Aerial crown-view tile of a tropical tree (Barro Colorado Island, Panama), acquired 20240918:
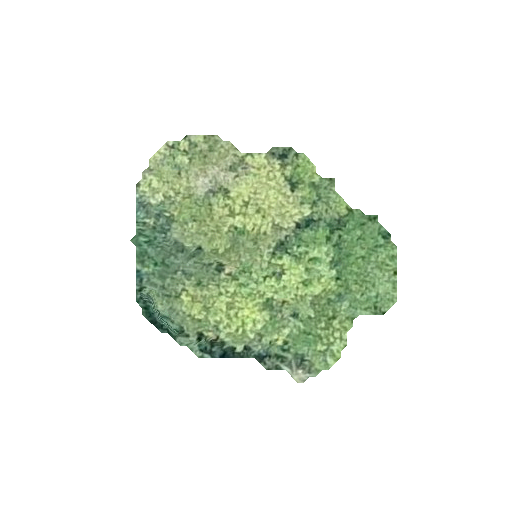
Species: Prioria copaifera
GBIF accepted scientific name: Prioria copaifera
Crown area: 72.954 m²